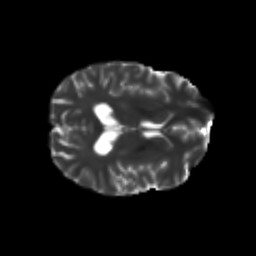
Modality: T2w
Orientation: axial
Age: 25
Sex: female
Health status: healthy
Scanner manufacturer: philips
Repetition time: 7.389 s
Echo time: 0.08599 s